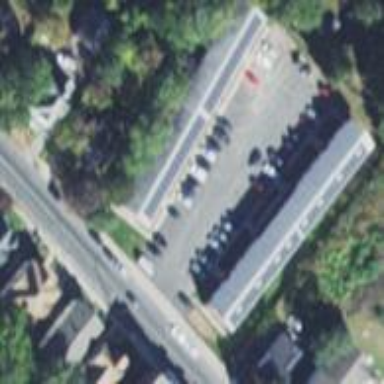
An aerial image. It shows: Parking area.